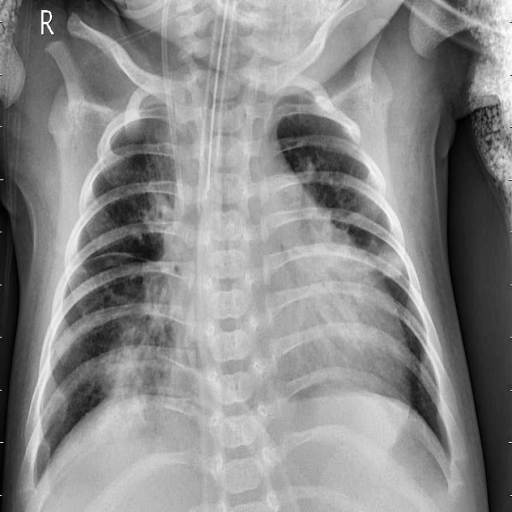
Finding: PNEUMONIA